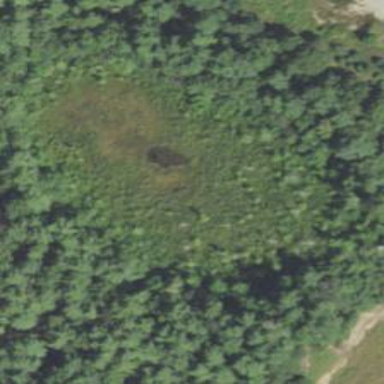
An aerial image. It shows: Marshy wetland area.